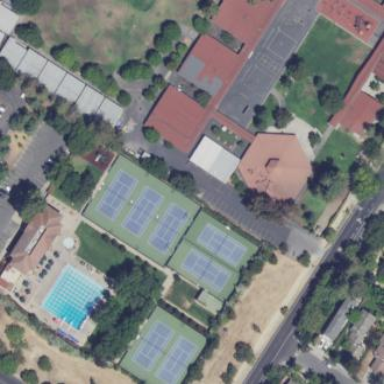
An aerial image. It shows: DecoTurf tennis court pitch for leisure and sports.